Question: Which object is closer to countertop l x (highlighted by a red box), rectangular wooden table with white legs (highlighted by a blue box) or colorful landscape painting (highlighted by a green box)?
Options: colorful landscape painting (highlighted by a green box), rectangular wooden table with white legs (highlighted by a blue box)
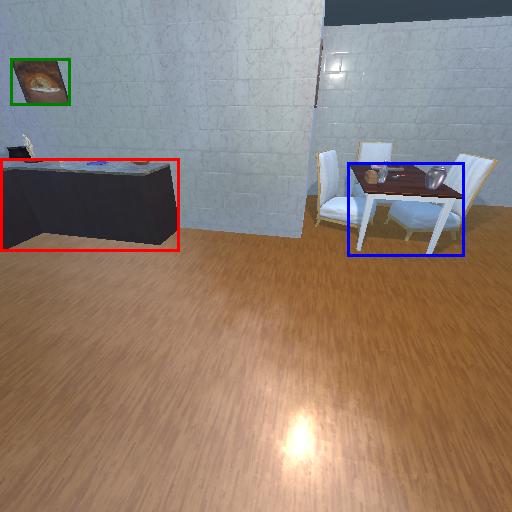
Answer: colorful landscape painting (highlighted by a green box)